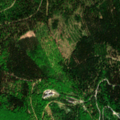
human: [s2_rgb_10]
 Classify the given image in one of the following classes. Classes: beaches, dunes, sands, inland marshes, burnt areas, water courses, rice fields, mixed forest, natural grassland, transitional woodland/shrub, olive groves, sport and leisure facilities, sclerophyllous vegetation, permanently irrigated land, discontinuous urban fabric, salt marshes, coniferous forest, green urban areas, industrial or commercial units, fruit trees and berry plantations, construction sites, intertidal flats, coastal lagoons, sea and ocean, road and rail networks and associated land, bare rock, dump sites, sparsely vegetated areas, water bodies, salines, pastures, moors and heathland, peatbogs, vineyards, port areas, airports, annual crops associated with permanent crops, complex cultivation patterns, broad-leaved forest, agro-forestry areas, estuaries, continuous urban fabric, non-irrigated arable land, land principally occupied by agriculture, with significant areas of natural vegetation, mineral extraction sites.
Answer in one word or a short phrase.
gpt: broad-leaved forest, coniferous forest, mixed forest